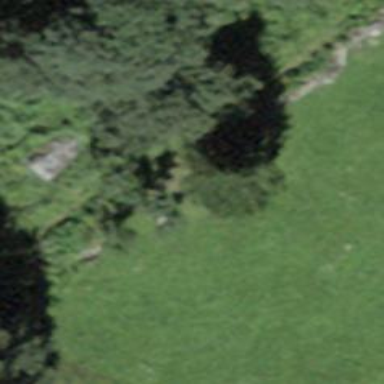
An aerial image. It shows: Dry stone wall barrier.